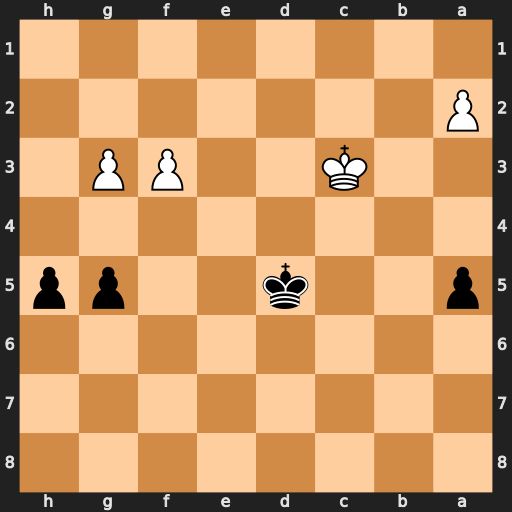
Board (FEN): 8/8/8/p2k2pp/8/2K2PP1/P7/8
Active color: b
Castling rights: -
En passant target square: -
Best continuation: h4 gxh4 gxh4